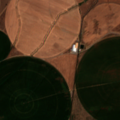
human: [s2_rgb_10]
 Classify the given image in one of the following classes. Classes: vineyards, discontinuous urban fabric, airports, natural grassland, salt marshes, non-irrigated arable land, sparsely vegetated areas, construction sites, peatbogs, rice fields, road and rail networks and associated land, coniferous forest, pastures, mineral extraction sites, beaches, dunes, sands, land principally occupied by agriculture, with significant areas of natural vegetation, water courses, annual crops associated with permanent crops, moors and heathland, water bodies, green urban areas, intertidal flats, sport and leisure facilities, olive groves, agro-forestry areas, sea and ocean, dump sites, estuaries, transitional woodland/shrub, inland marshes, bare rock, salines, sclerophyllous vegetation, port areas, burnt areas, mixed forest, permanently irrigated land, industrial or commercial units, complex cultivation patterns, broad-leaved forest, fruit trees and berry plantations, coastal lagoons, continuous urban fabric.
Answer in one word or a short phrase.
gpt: non-irrigated arable land, permanently irrigated land, olive groves